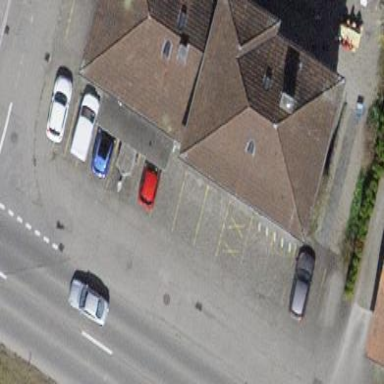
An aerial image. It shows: Image showing building with apartments.